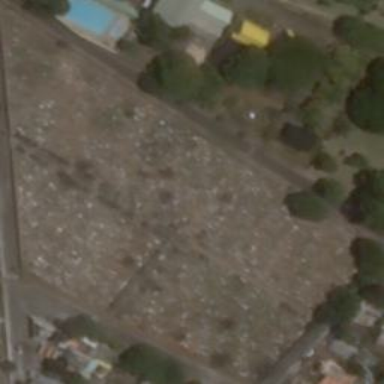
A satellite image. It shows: Cemetery.